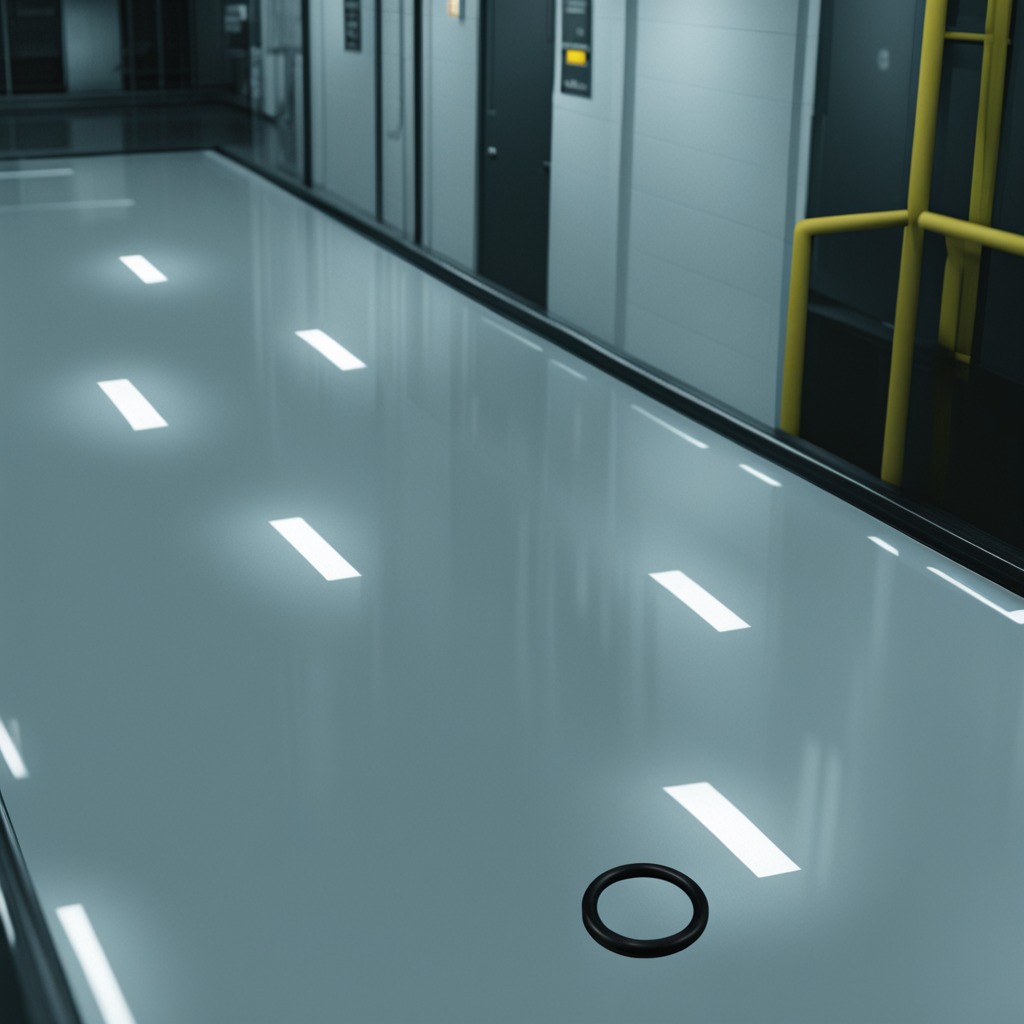
A rubber O-ring lies on a high-gloss table in a ship maintenance bay industrial lighting.